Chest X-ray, PA view. Patient: 24 years old, sex F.
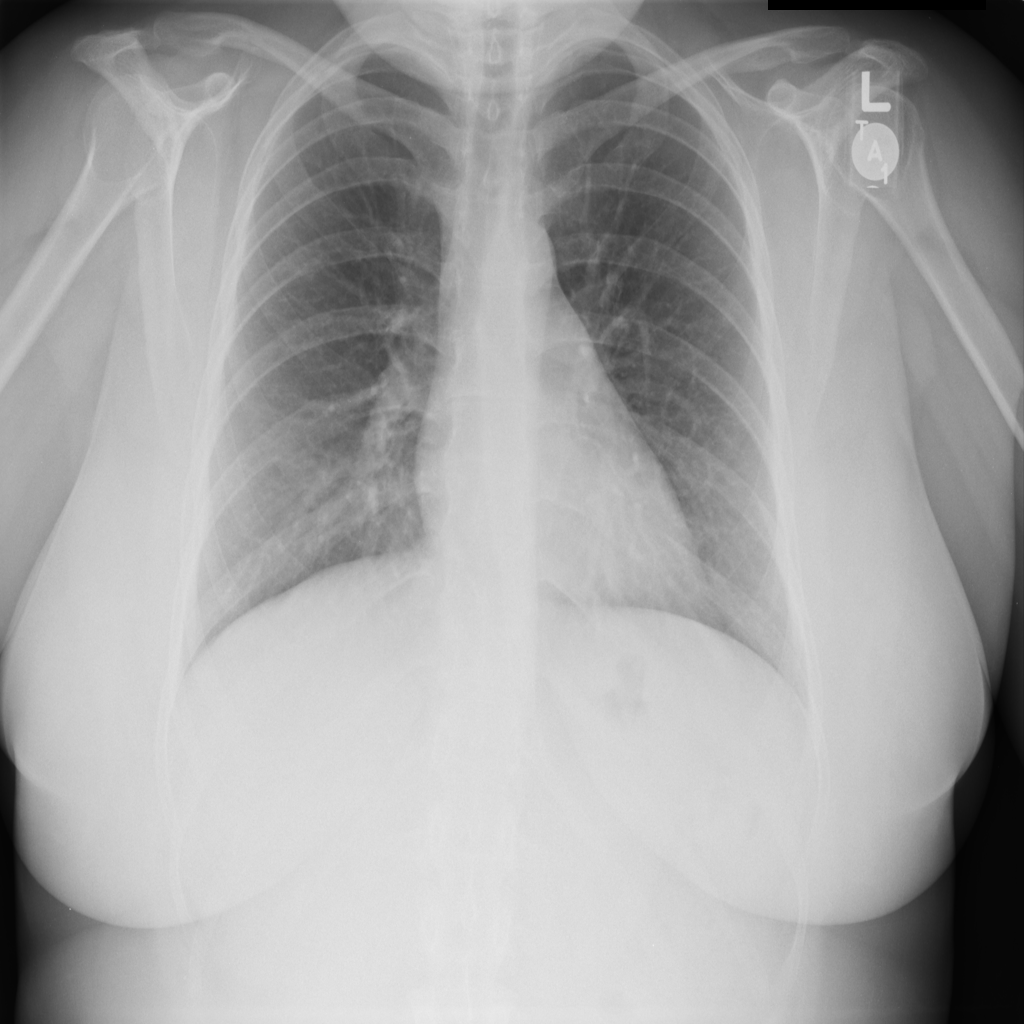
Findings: No Finding